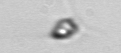
Label: Pyramimonas